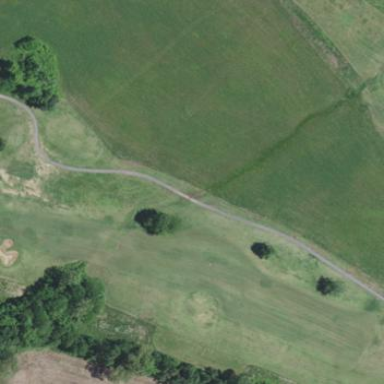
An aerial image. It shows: Grassy area designated as golf fairway.